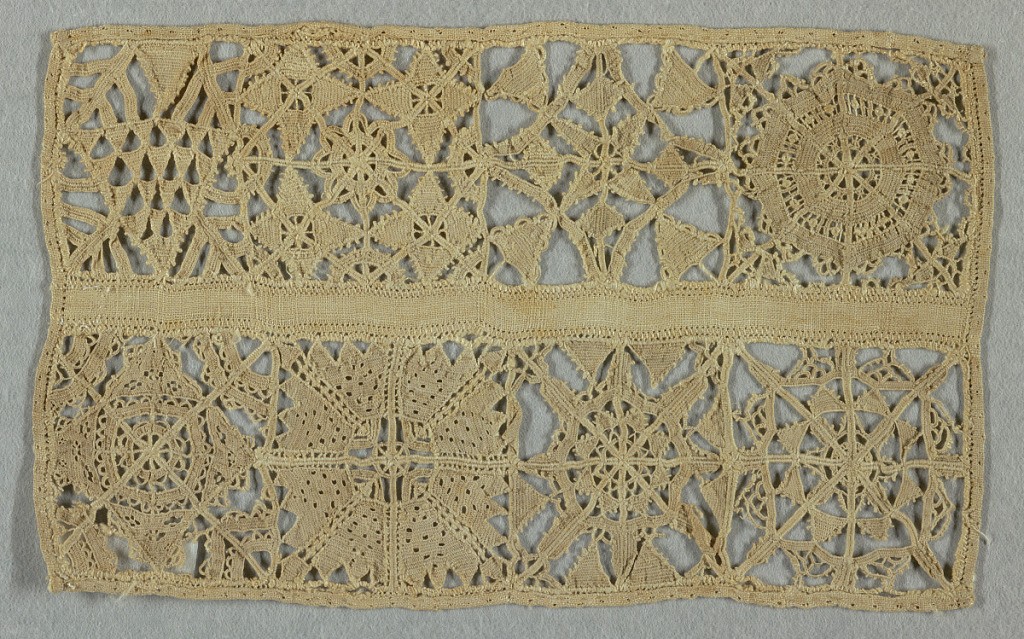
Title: Sampler
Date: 17th century
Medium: linen embroidery on linen foundation Technique: embroidered in withdrawn element work with needle-made fillings on plain weave foundation
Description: Two bands of withdrawn element work in white.